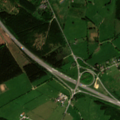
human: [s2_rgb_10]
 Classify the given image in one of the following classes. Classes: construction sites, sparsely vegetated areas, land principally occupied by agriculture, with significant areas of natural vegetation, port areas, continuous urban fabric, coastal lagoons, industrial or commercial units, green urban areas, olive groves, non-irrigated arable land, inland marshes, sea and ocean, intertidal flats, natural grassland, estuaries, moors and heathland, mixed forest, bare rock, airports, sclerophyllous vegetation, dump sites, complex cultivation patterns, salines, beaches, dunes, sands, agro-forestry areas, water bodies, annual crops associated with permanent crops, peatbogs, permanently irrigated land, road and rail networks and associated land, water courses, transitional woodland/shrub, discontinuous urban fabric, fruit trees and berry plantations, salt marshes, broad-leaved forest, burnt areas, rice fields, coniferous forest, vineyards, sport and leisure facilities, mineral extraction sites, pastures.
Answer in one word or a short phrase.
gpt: discontinuous urban fabric, pastures, land principally occupied by agriculture, with significant areas of natural vegetation, coniferous forest, mixed forest